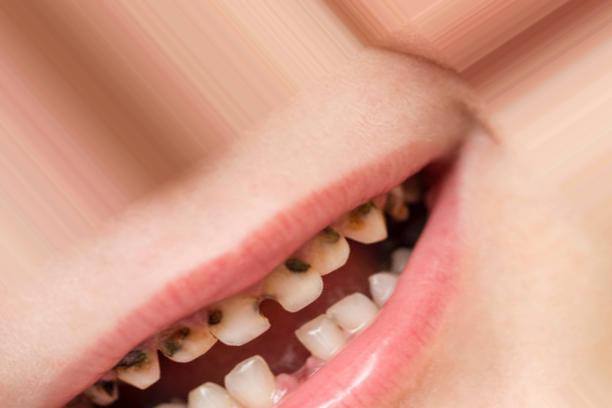
Condition: Caries